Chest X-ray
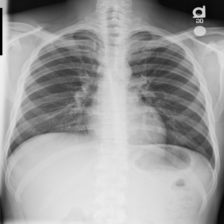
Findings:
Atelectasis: positive
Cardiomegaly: negative
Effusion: positive
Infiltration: positive
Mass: negative
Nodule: negative
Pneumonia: negative
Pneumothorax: negative
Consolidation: negative
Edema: negative
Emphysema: negative
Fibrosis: negative
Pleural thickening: negative
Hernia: negative